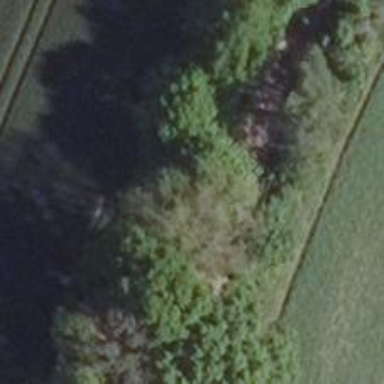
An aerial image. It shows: Row of trees in natural setting.